Aerial crown-view tile of a tropical tree (Barro Colorado Island, Panama), acquired 20240611:
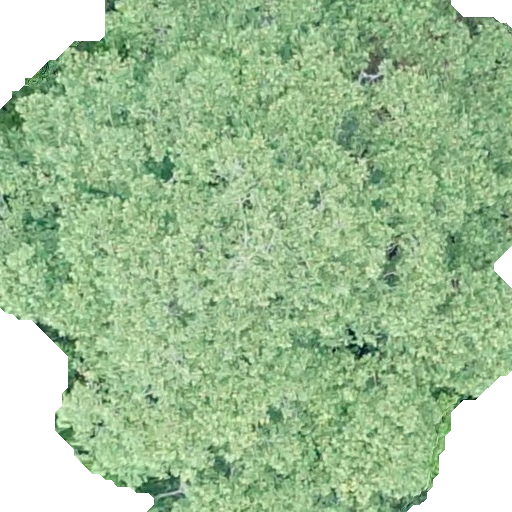
Species: Dipteryx oleifera
GBIF accepted scientific name: Dipteryx oleifera
Crown area: 455.963 m²